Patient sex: F
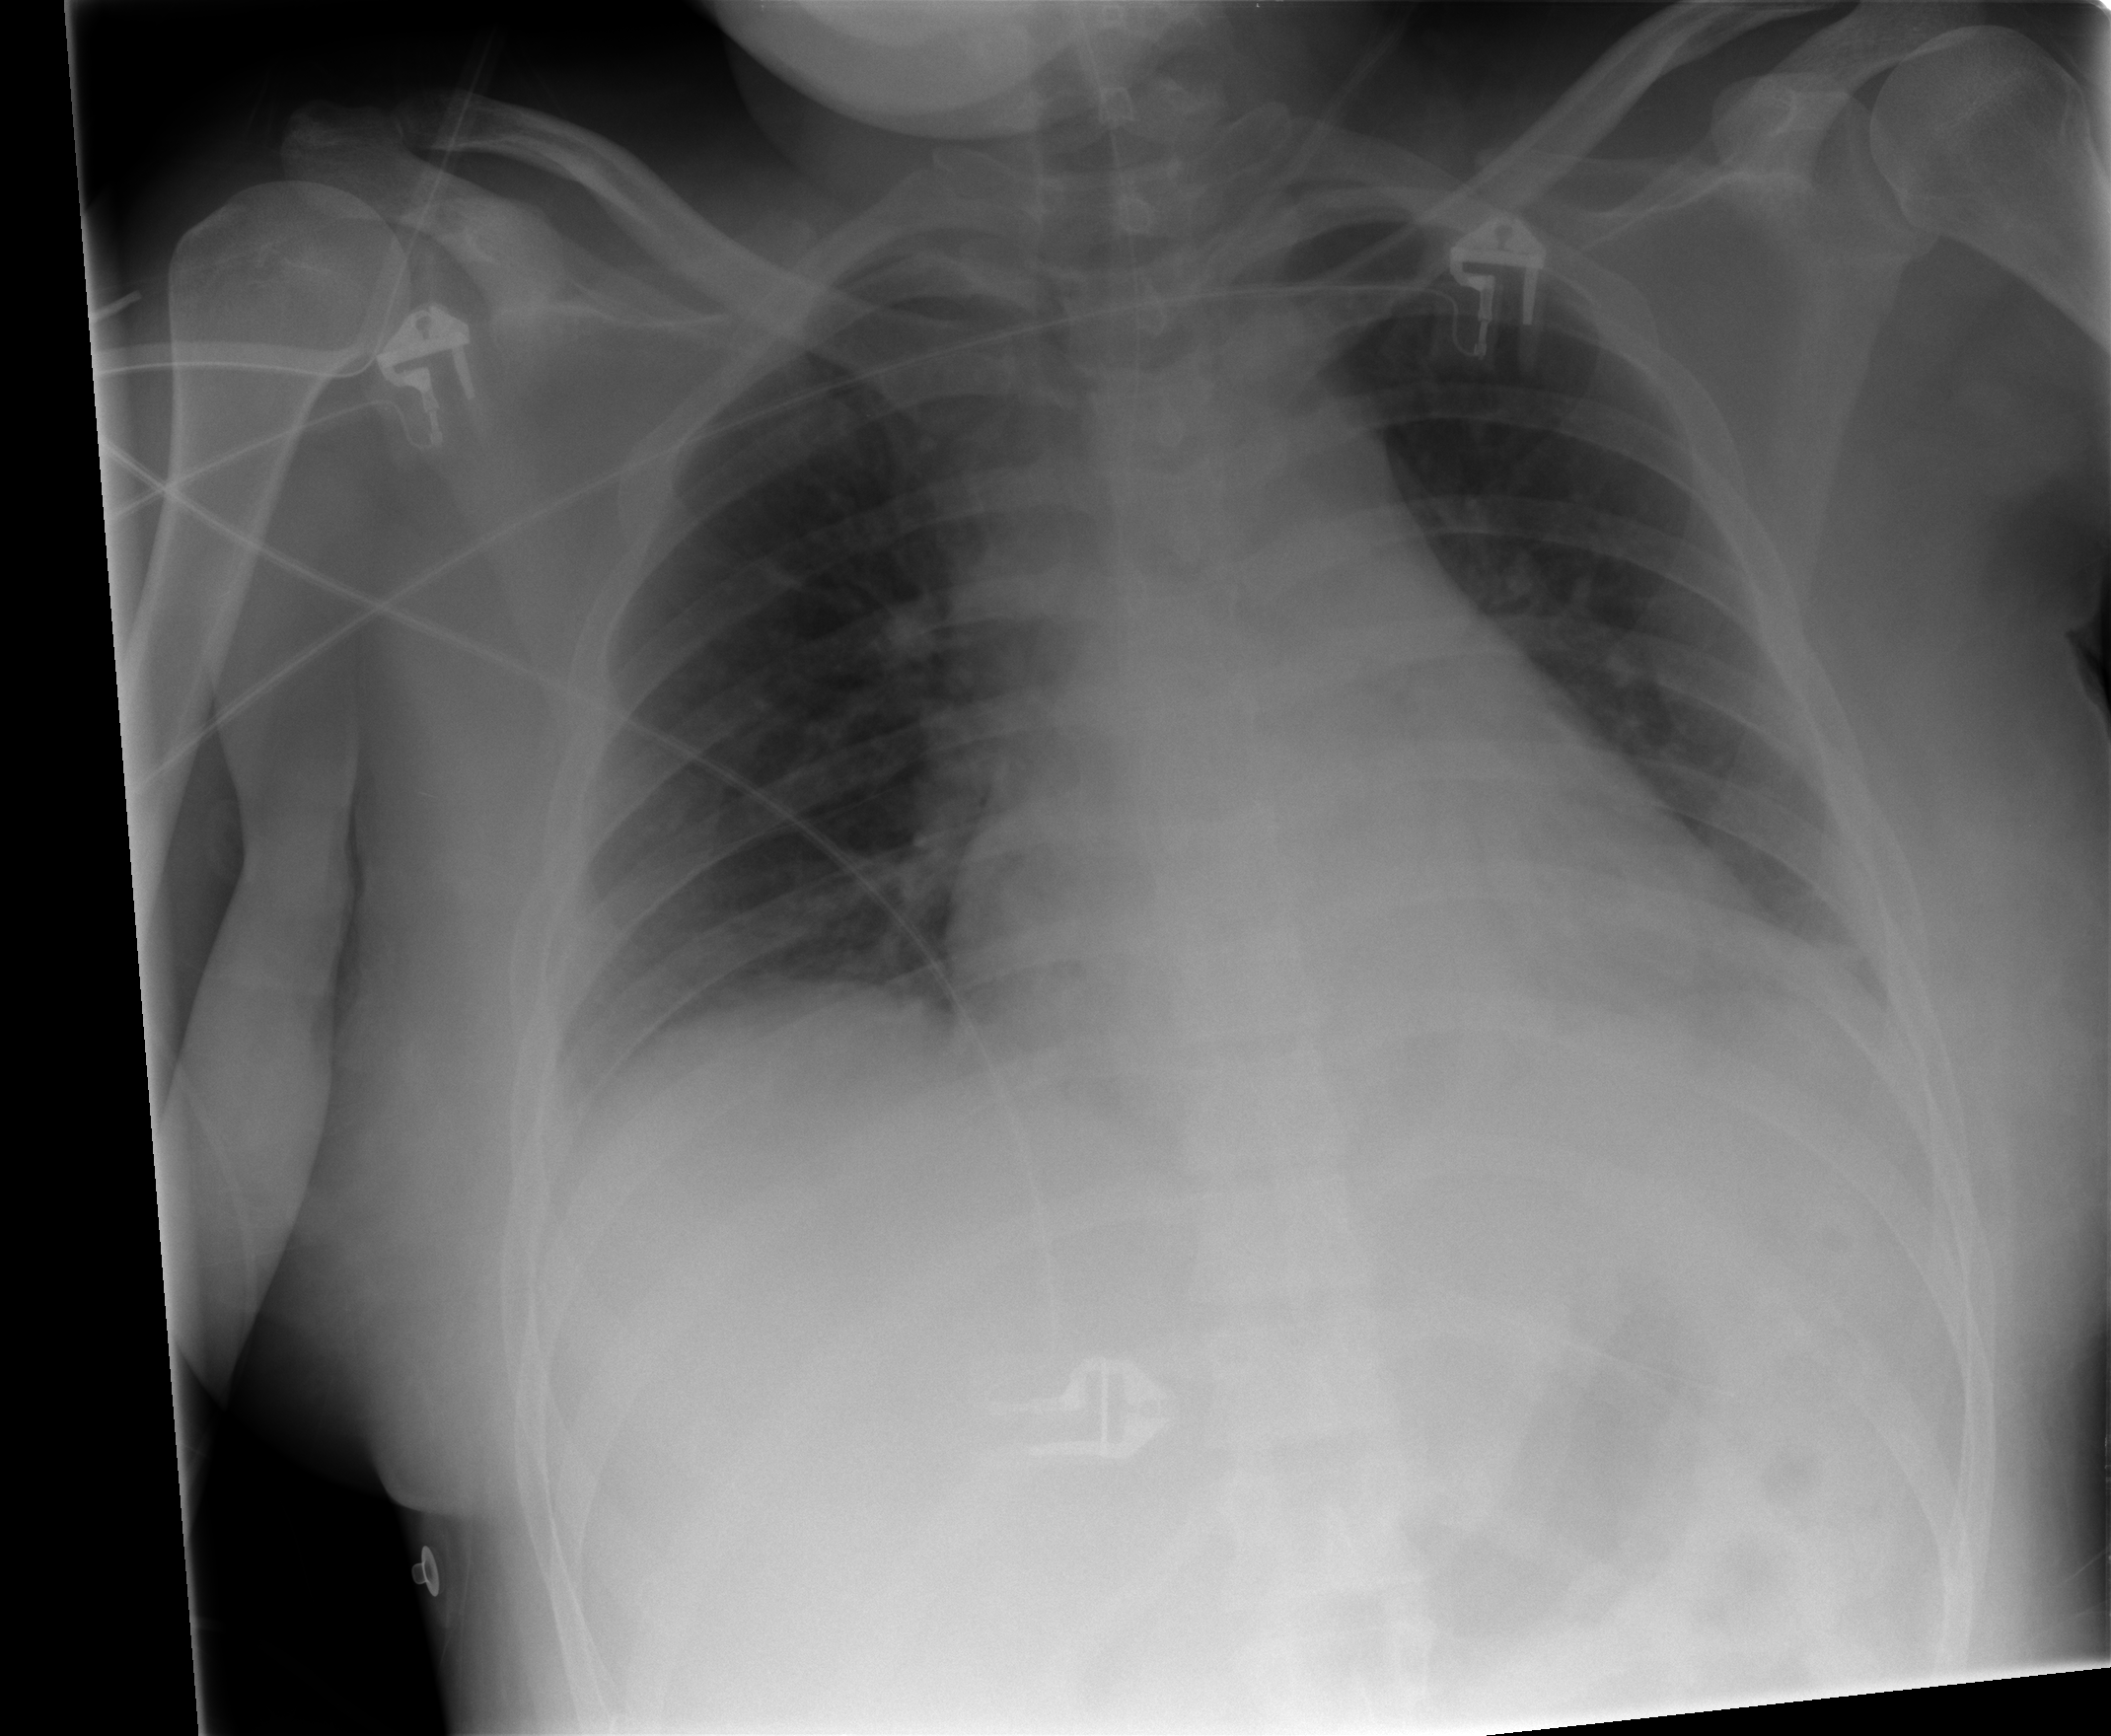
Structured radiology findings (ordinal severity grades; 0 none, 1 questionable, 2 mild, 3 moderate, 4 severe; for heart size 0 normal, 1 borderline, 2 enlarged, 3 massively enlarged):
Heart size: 0
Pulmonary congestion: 0
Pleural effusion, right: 0
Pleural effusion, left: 0
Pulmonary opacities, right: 0
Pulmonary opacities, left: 0
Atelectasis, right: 2
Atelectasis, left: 2